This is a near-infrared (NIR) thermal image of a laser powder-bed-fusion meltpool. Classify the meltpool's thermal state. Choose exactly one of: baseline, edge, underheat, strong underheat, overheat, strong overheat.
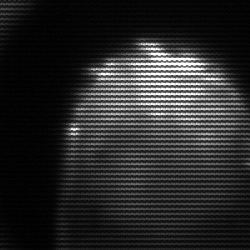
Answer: edge